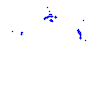
Particle: proton